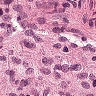
Metastatic tissue present: no